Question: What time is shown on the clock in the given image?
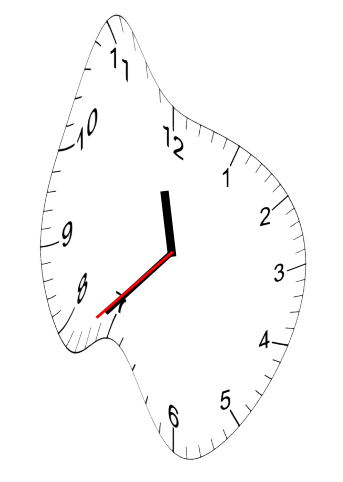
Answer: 11:37:38